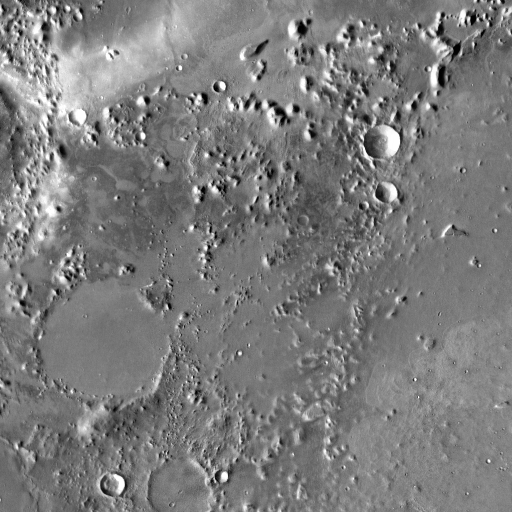
Crater classes present: Background, Other, Buried